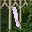
Label: 1